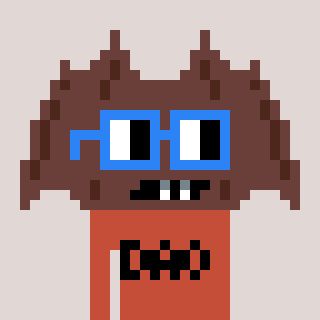
a pixel art character with square blue glasses, a bat-shaped head and a rust-colored body on a warm background